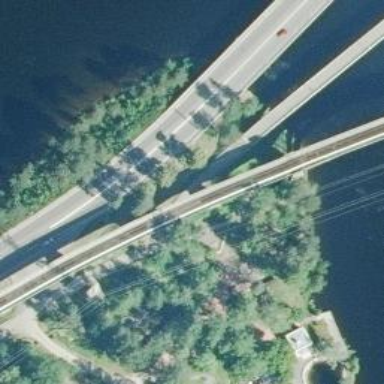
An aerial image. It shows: Bridge over railway track classified as B1.